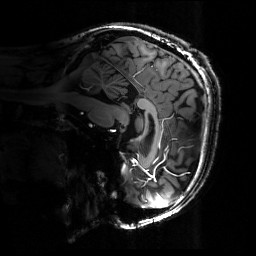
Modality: T1w
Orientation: sagittal
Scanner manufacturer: siemens
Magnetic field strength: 6.98 T
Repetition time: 2.2 s
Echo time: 0.00365 s